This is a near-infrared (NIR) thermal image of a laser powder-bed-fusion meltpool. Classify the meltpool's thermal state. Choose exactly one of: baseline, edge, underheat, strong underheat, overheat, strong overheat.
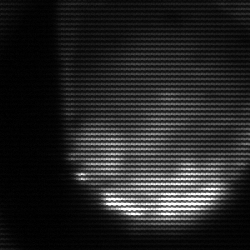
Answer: edge